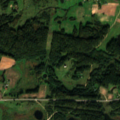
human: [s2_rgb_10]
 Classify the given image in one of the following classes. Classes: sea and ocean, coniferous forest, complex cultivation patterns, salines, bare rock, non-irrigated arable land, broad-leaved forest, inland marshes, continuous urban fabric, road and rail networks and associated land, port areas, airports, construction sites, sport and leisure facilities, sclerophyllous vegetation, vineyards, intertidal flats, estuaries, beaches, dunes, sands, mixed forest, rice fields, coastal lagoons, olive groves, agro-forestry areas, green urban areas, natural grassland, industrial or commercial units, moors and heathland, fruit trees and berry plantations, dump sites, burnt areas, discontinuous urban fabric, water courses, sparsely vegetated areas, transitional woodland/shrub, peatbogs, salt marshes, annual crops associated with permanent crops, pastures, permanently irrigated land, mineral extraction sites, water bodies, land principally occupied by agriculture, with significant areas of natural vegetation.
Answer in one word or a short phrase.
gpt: land principally occupied by agriculture, with significant areas of natural vegetation, coniferous forest, mixed forest